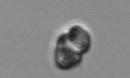
Label: Heterocapsa_rotundata